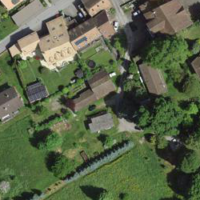
EUNIS habitat code: 54
Species observed at this site:
Euphorbia lathyris